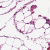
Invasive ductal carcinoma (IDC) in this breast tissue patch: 0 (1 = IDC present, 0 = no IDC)